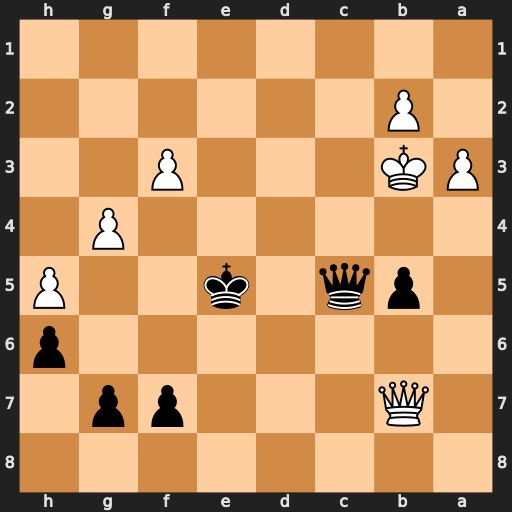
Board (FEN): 8/1Q3pp1/7p/1pq1k2P/6P1/PK3P2/1P6/8
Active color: b
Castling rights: -
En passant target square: -
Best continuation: Qc4#